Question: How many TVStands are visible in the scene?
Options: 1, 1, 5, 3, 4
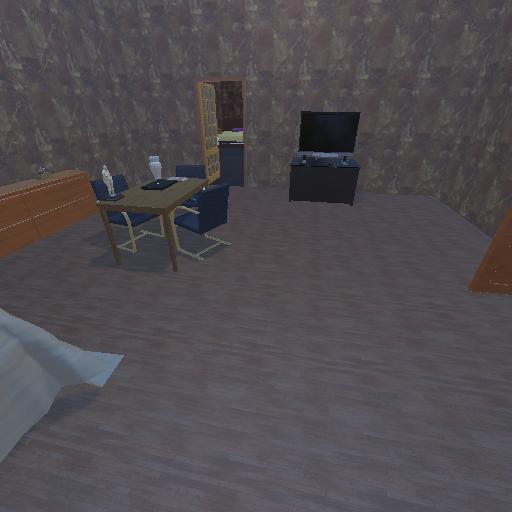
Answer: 1